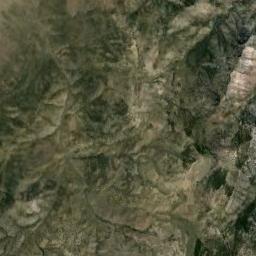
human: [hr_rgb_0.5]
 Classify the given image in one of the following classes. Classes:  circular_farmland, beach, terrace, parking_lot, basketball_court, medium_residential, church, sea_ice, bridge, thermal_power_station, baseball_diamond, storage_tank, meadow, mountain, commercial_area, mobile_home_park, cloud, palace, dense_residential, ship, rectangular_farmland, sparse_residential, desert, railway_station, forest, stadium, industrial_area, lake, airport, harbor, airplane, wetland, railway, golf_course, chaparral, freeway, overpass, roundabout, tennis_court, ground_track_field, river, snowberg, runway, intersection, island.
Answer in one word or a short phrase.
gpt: mountain